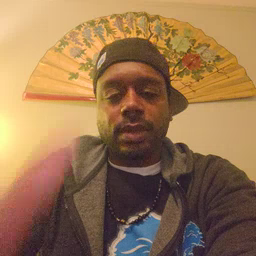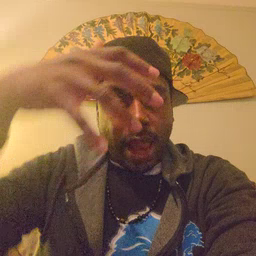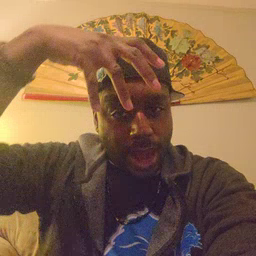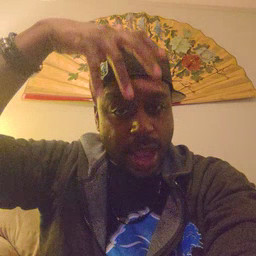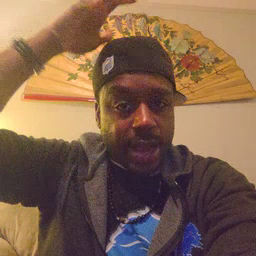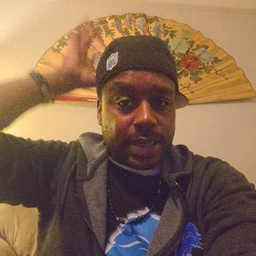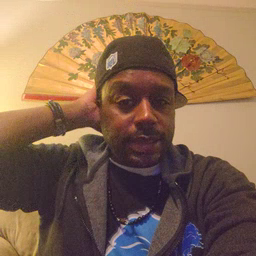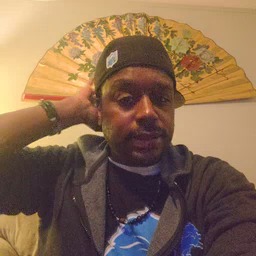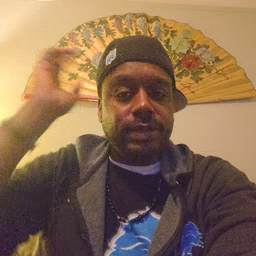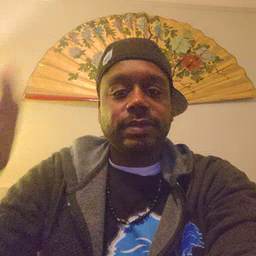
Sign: lion